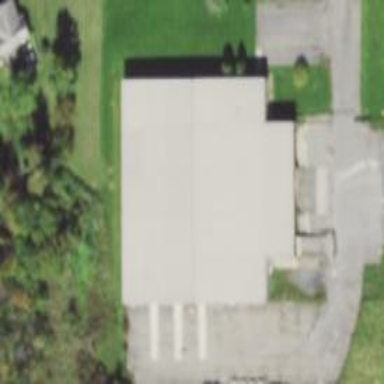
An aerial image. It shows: Warehouse.